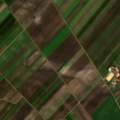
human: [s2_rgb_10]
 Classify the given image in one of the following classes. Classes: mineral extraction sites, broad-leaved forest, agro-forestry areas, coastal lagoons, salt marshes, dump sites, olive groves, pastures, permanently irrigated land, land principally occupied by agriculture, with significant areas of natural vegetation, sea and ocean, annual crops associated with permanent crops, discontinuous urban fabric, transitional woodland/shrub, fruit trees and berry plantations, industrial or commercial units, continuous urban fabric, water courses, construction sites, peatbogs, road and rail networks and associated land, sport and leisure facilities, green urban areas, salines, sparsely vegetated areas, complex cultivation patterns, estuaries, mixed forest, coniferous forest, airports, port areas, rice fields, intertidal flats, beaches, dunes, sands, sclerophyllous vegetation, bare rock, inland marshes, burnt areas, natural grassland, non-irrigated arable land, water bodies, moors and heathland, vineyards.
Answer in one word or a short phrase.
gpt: non-irrigated arable land, vineyards